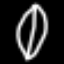
Label: leaf